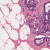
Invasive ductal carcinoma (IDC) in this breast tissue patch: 0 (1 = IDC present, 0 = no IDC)